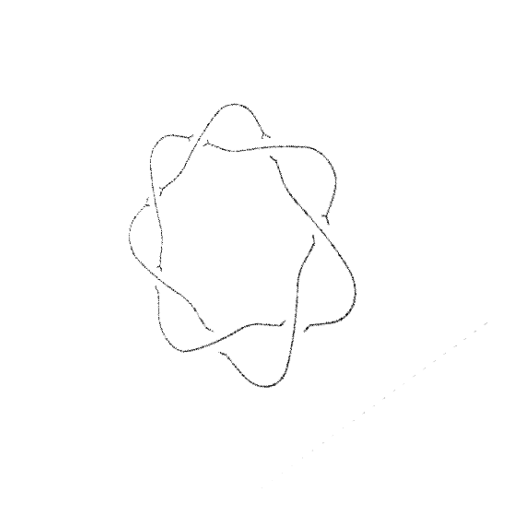
Crossing number: 7